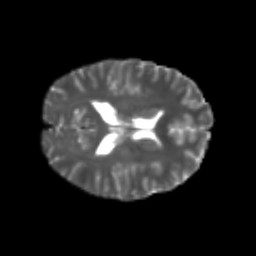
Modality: T2w
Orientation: axial
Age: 20
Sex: male
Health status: healthy
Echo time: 0.074 s